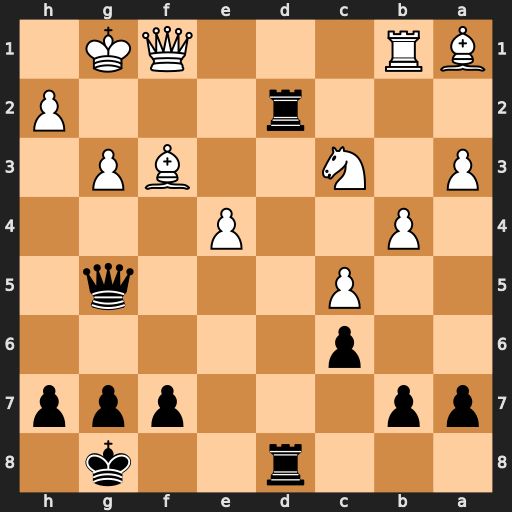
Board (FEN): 3r2k1/pp3ppp/2p5/2P3q1/1P2P3/P1N2BP1/3r3P/BR3QK1
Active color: b
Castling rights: -
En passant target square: -
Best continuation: Qe3+ Kh1 Rf2 Bg2 Rxf1+